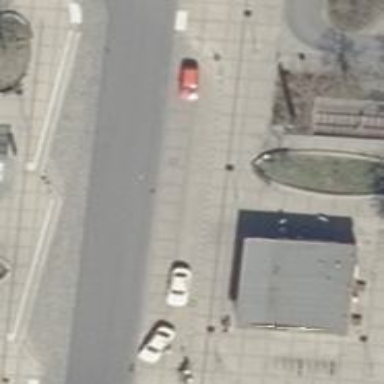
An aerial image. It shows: Taxi stand.